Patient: sex F, age 31
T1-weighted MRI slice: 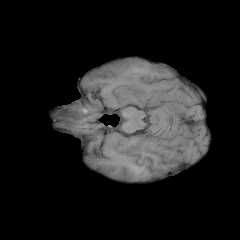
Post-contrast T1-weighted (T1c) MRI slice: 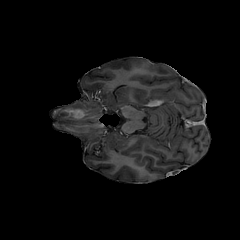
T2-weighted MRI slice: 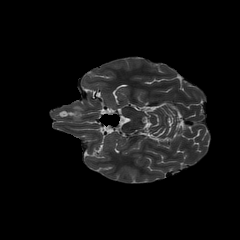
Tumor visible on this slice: yes
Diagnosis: Glioblastoma, IDH-wildtype
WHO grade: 4